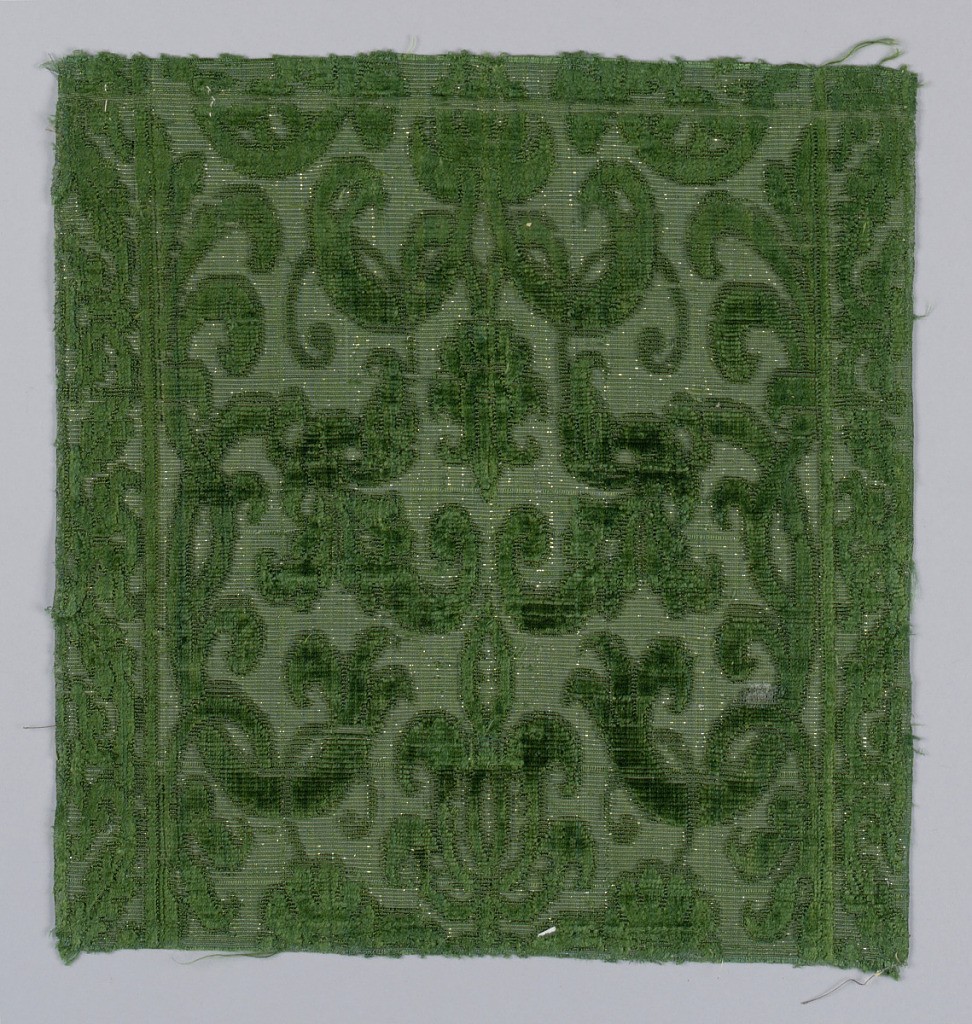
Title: Fragment
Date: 16th–17th century
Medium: silk, metallic thread Technique: cut and uncut supplementary warp pile (velvet) in a plain weave foundation
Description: Border fragment of dark green cut and uncut pile on a silver ground. Symmetrical foliage and palmette pattern, and narrow borders in a vine design.